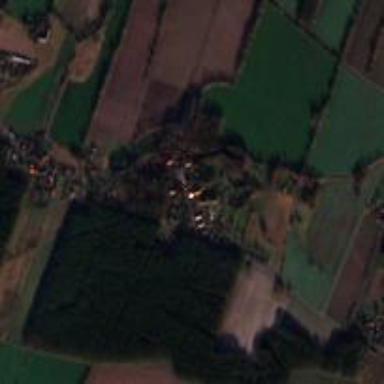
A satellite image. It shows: Village area.